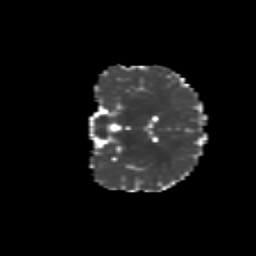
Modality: MD
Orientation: coronal
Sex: female
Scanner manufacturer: siemens
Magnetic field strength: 3 T
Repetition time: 5 s
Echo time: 0.071 s